Question: I have a layout where I need to control the line height between wrapped non block level elements:
'<p class="payments"><small class="light">You Pay</small><abbr title="GBP">PS</abbr>121.50<br><small>per month</small></p>'
What I want to achieve is something like:

I don't want to rely on absolute positioning as there will be elements beneath which need to clear this and simply setting a low line-height on he paragraph results in an object which breaks out of its box, see the Fiddle below:
<URL>
Any ideas?
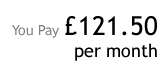
Answer: You can first give the 'p' a 'height' then set its 'line-height' to half that amount (being 2 lines).
'''
p.payments {
line-height: 1em;
height:2em;
}
'''
Then set the 'line-height' of 'small' to '1em' and give that a 'vertical-align':
'''
p.payments small {
line-height:1em;
vertical-align:top;
}
'''
Then set the 'vertical-align' of your '.light':
'''
p.payments small.light {
vertical-align:baseline;
}
'''
<URL>.